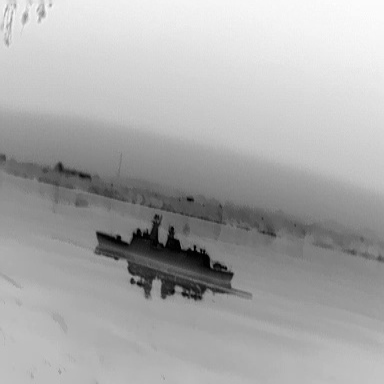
There is a warship in the infrared image.